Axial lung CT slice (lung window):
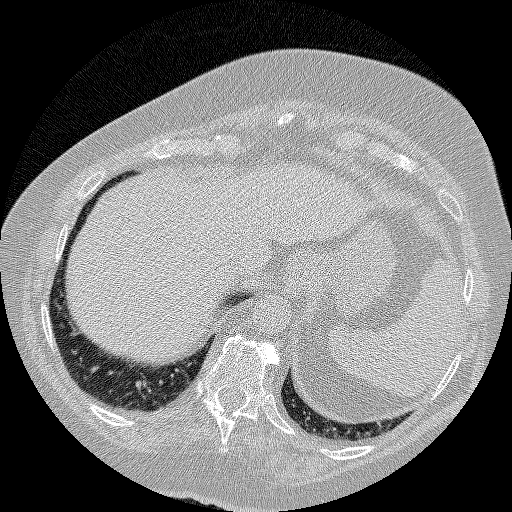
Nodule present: no